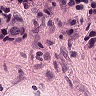
Metastatic tissue present: yes